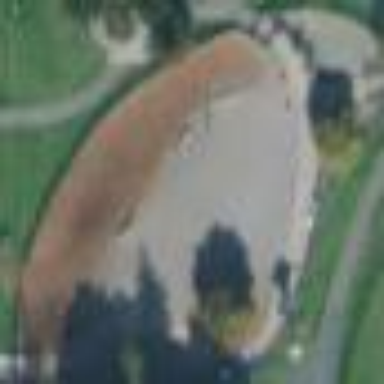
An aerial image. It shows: Dog park enclosed by fence.